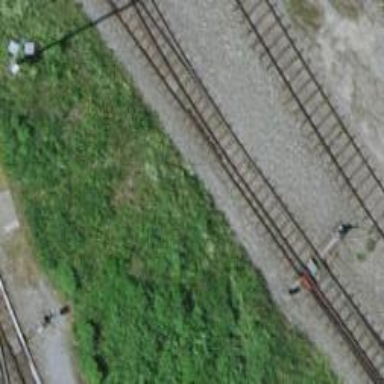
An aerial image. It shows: Railway switch.